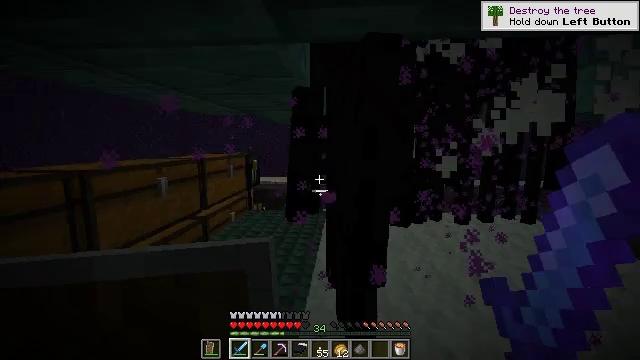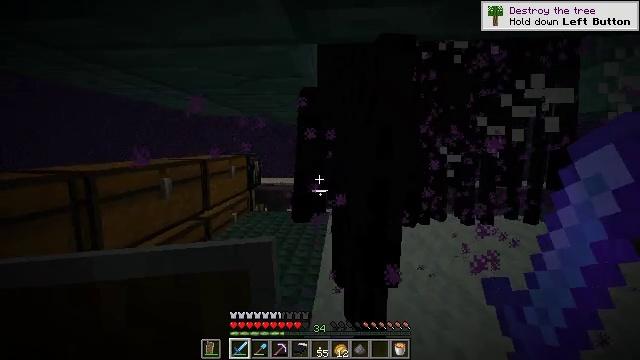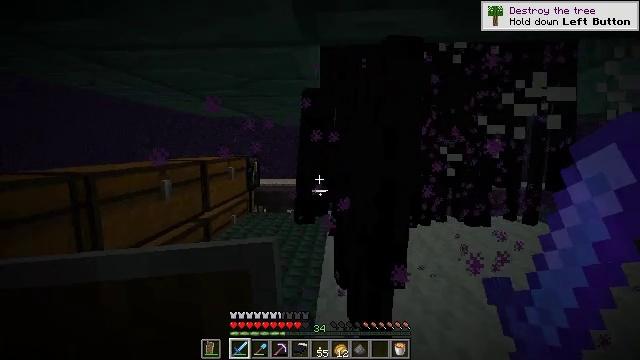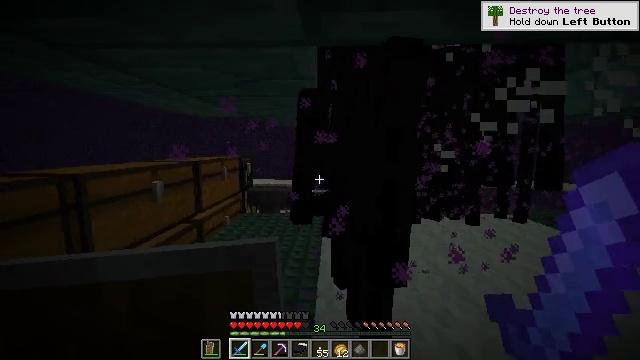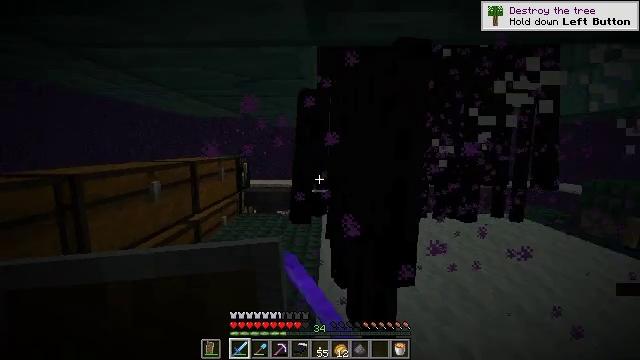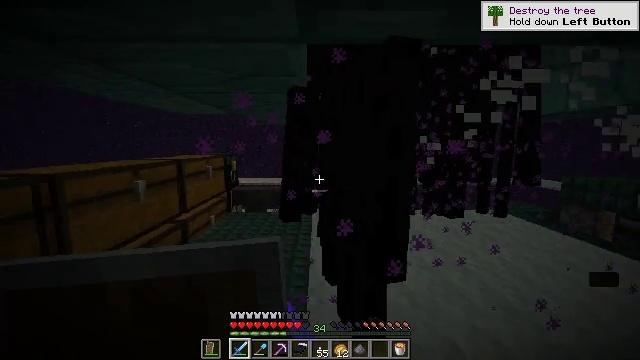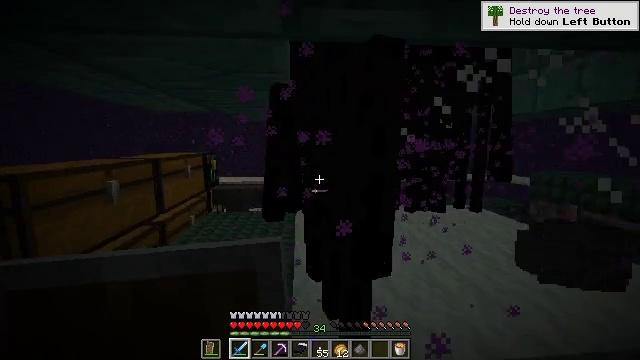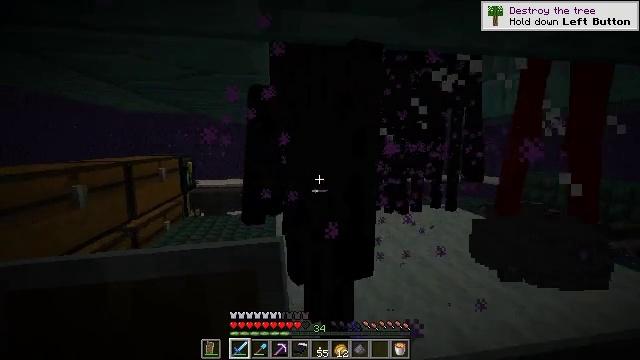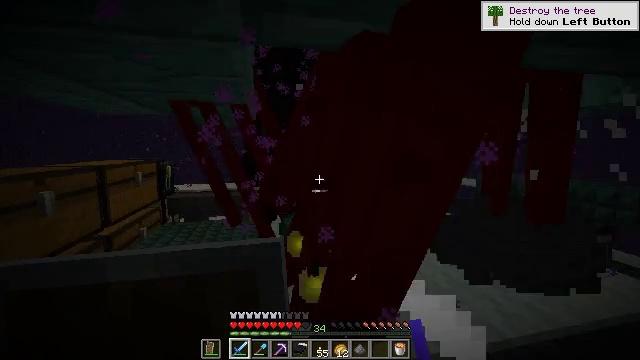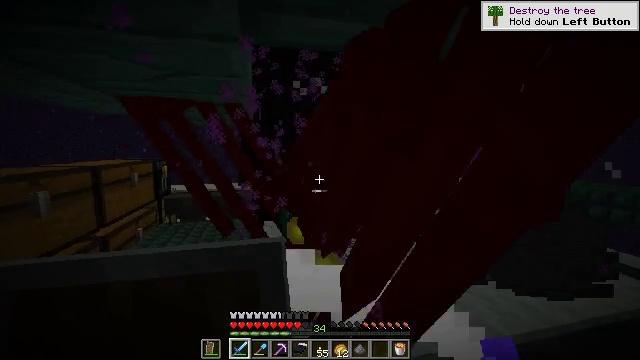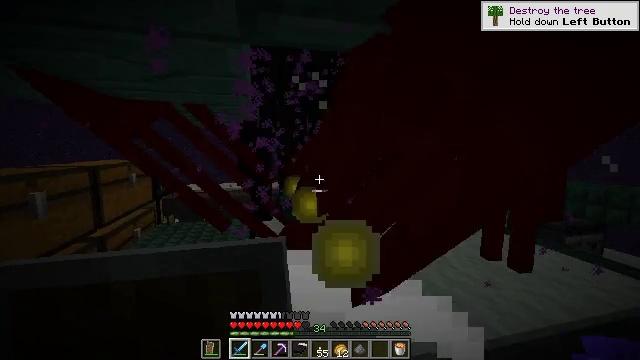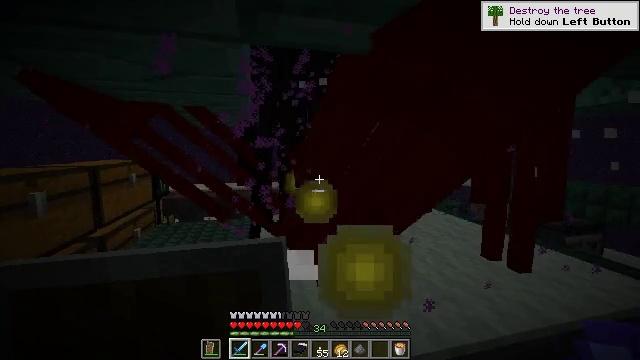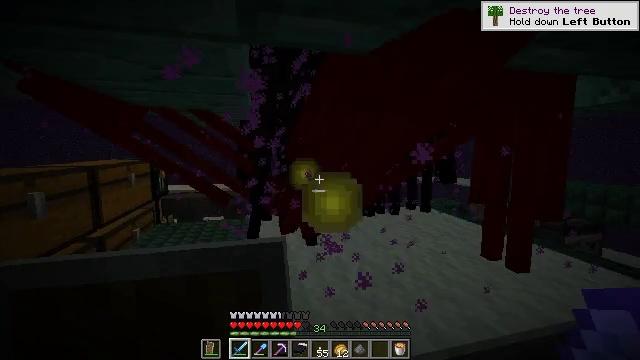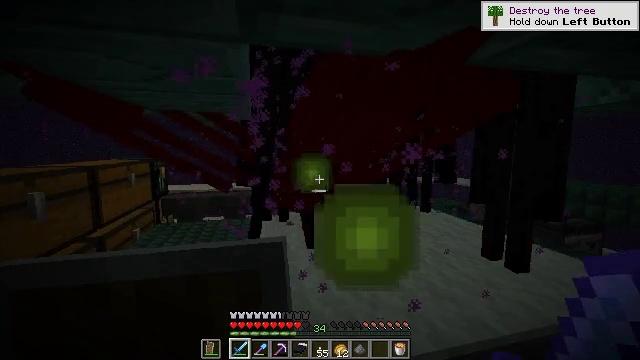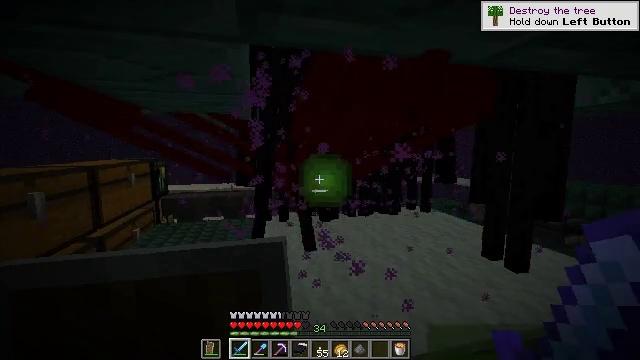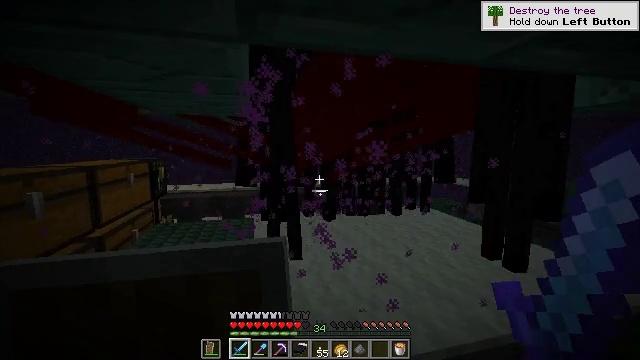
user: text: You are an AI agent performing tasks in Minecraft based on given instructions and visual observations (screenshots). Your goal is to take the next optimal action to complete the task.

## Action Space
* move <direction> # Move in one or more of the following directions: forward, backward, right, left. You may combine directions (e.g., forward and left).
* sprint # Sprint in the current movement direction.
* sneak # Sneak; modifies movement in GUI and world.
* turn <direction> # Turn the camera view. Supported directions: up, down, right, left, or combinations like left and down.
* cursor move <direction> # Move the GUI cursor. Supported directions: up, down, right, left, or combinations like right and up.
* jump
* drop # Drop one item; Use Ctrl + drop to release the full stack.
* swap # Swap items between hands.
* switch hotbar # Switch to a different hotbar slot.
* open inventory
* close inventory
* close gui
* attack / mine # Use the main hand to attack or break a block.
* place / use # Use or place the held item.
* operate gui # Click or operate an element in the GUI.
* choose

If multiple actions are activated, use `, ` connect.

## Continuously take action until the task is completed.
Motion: motion action
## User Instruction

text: Defeat an enderman.
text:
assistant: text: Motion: no_op
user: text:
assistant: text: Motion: no_op
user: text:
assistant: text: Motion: turn right, attack / mine
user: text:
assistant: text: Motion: attack / mine
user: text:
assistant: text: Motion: turn right, attack / mine
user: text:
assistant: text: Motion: turn right, attack / mine
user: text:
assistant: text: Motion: turn right
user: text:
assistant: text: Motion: turn right
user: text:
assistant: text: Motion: no_op
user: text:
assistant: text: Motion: no_op
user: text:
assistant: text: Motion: no_op
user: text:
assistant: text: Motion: no_op
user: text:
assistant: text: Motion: no_op
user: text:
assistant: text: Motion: no_op
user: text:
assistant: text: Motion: no_op
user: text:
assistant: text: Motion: no_op
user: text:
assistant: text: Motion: no_op
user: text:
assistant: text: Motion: no_op
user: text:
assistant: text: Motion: no_op
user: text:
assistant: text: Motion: move left
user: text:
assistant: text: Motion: move left
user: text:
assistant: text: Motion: move left
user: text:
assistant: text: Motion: move left
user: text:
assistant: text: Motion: move left
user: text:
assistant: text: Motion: move forward and move left
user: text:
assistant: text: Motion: move forward and move left, turn right
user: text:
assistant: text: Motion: move forward and move left, turn right
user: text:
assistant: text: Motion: move forward and move left, turn right
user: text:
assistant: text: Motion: move forward and move left, turn right
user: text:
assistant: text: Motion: move forward and move left, turn right